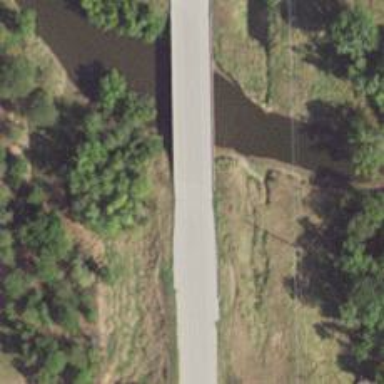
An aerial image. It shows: Primary highway bridge.